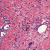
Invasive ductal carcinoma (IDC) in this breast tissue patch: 0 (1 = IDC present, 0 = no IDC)